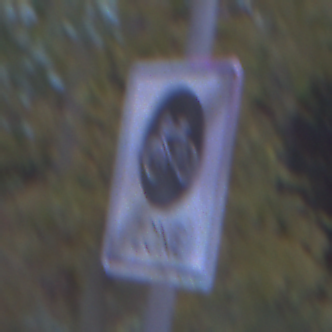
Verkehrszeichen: EndeFahrradzone
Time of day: Night
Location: Outdoor (Suburban)
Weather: PartlyCloudy
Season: NotSpecified
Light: Artificial